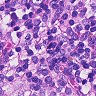
Metastatic tissue present: no